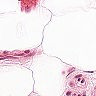
Metastatic tissue present: no